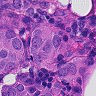
Metastatic tissue present: yes